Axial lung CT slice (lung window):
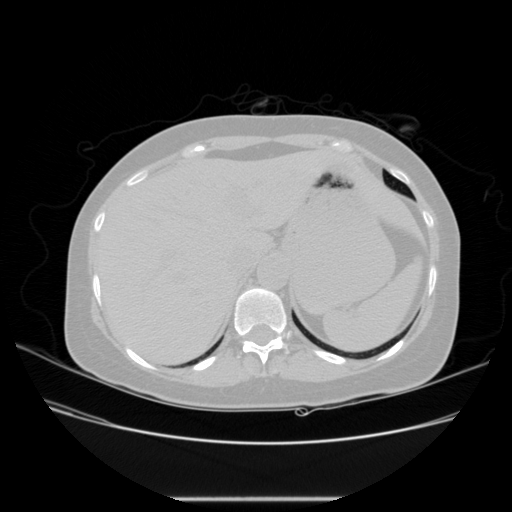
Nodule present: no